Interaction volume radius: 5 \u00c5
Interaction volume height: 15 \u00c5
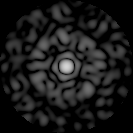
Disorder parameter: 0.8493